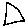
Label: triangle